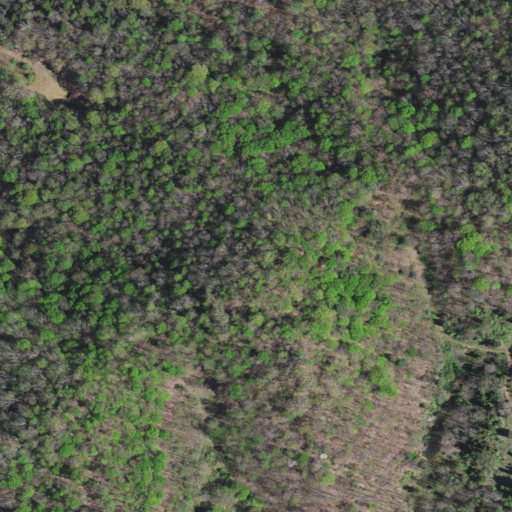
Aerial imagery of ridge(s) in Virginia named Ivy Ridge containing deciduous forest, mixed forest, and open development